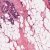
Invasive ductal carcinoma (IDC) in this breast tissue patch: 1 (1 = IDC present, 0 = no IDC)